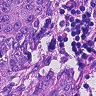
Metastatic tissue present: yes